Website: bh-photo
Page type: store-pickup
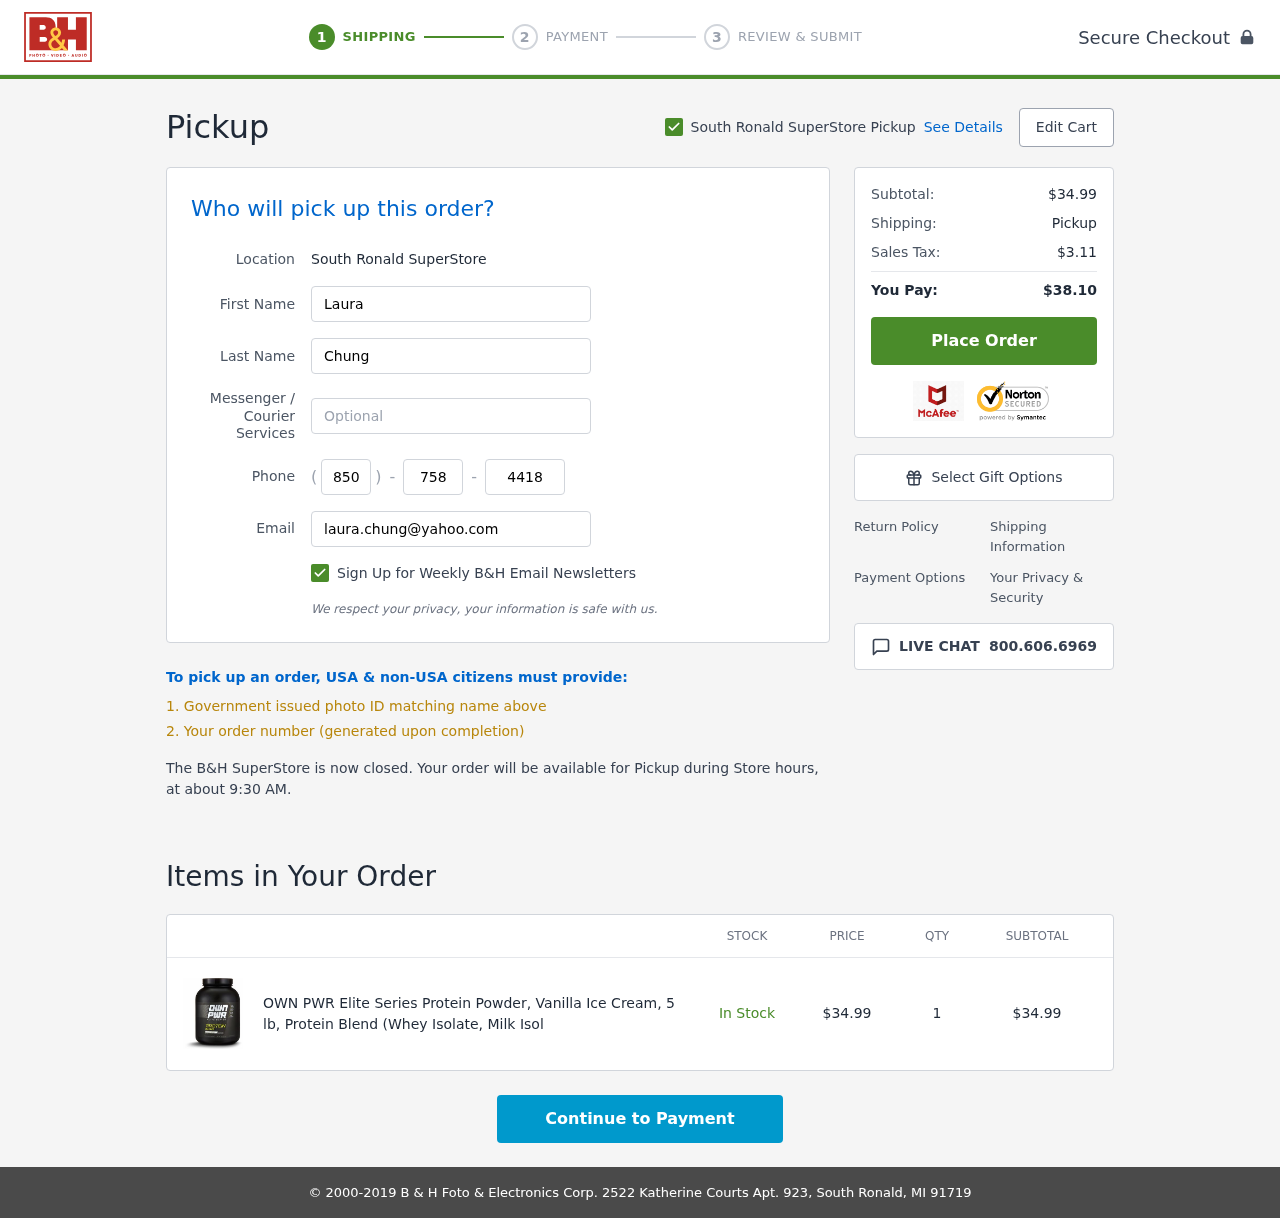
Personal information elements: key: PII_EMAIL
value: laura.chung@yahoo.com
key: PII_FIRSTNAME
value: Laura
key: PII_LASTNAME
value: Chung
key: PII_LOCATION1_CITY
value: South Ronald SuperStore Pickup
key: PII_LOCATION1_CITY
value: South Ronald SuperStore
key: PII_PHONE_AREA
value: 850
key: PII_PHONE_PREFIX
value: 758
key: PII_PHONE_SUFFIX
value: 4418
Product elements: key: PRODUCT1_NAME
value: OWN PWR Elite Series Protein Powder, Vanilla Ice Cream, 5 lb, Protein Blend (Whey Isolate, Milk Isol
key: PRODUCT1_PRICE
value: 34.99
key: PRODUCT1_QUANTITY
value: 1
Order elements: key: ORDER_SUBTOTAL
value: $34.99
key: ORDER_TAX
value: $3.11
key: ORDER_TOTAL
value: $38.10